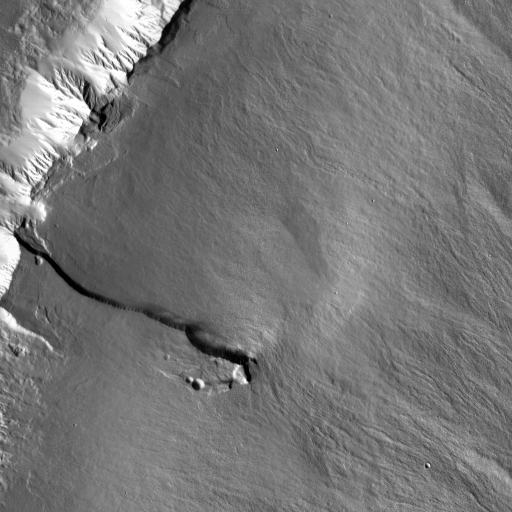
Crater classes present: Background, Other